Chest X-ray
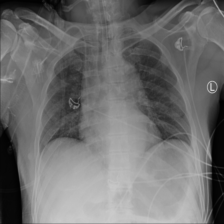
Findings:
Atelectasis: negative
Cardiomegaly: negative
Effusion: negative
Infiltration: negative
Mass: negative
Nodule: negative
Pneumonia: negative
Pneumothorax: negative
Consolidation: negative
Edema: negative
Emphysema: negative
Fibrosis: negative
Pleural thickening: negative
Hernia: negative